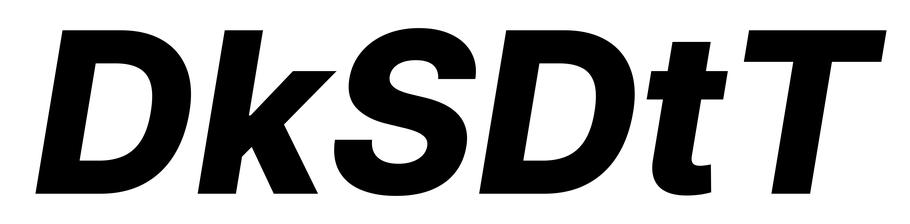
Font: Inter-Italic_ExtraBold_Italic